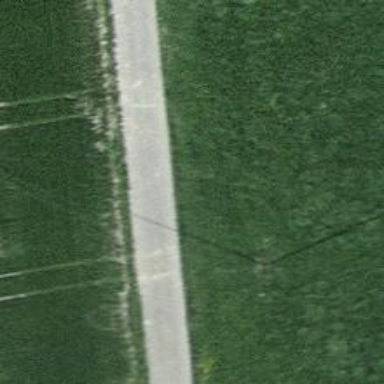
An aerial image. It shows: Unclassified road with asphalt surface.